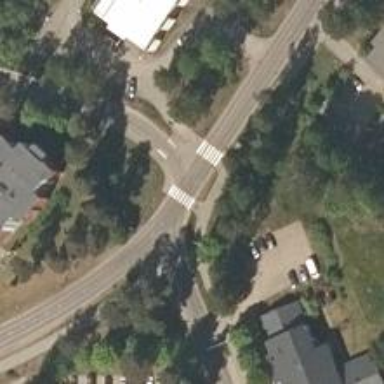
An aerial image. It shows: Asphalt path with zebra crossing.